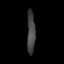
Tissue: prostate
Cell type: T cells
Senescence score: 0.782
Nuclear area (px): 343
Mean DAPI intensity: 67.962